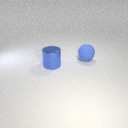
large blue metal cylinder to the left of large blue rubber sphere